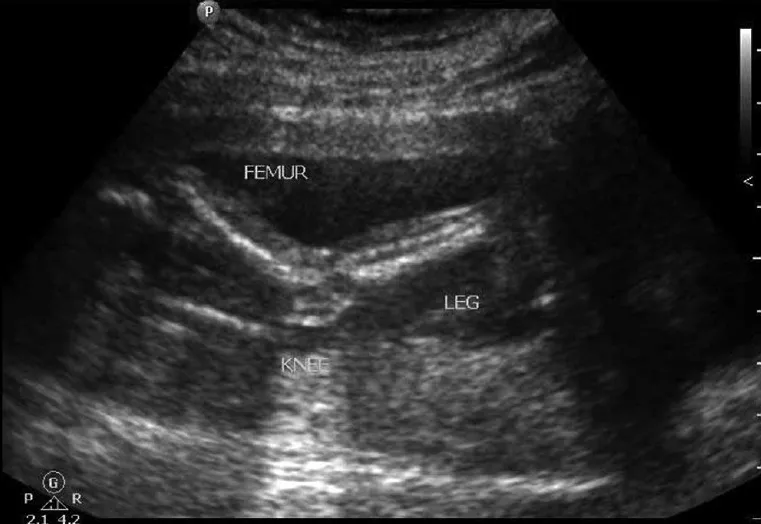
Persistent extended lower limbs.
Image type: radiology (ultrasound)